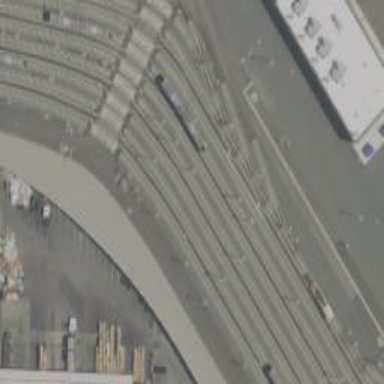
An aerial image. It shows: Light rail yard with electrified contact lines.